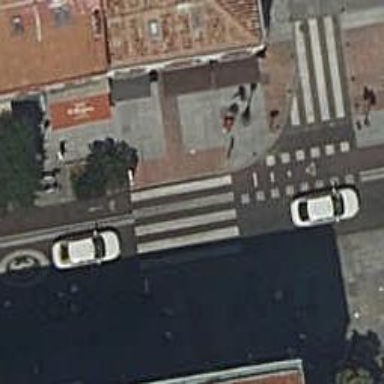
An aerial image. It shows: Uncontrolled road crossing.